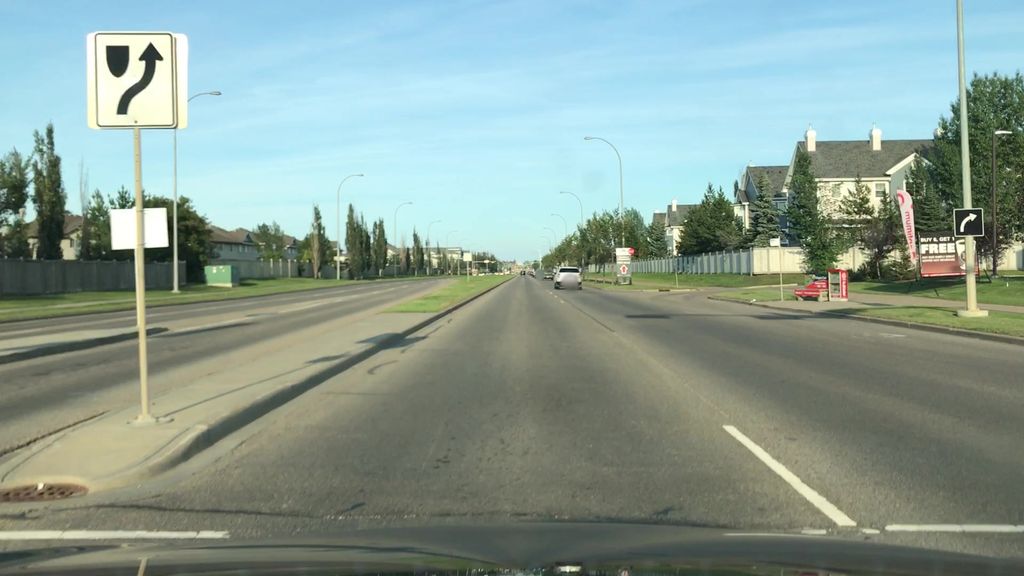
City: edmonton